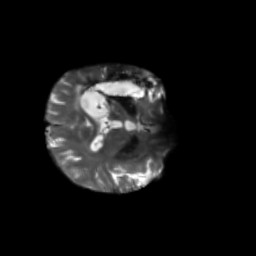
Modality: T2w
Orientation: axial
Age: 53
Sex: male
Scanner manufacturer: siemens
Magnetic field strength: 3 T
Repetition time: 5.47 s
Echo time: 0.0854 s